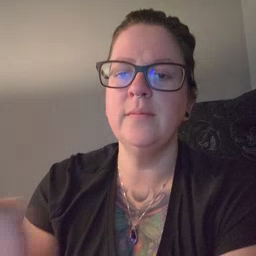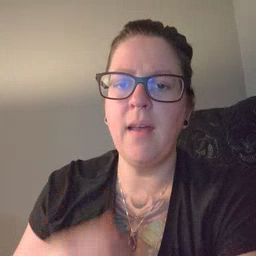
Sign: snack